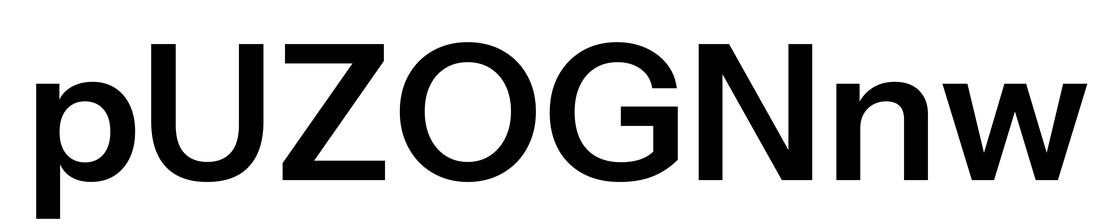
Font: InstrumentSans_SemiBold